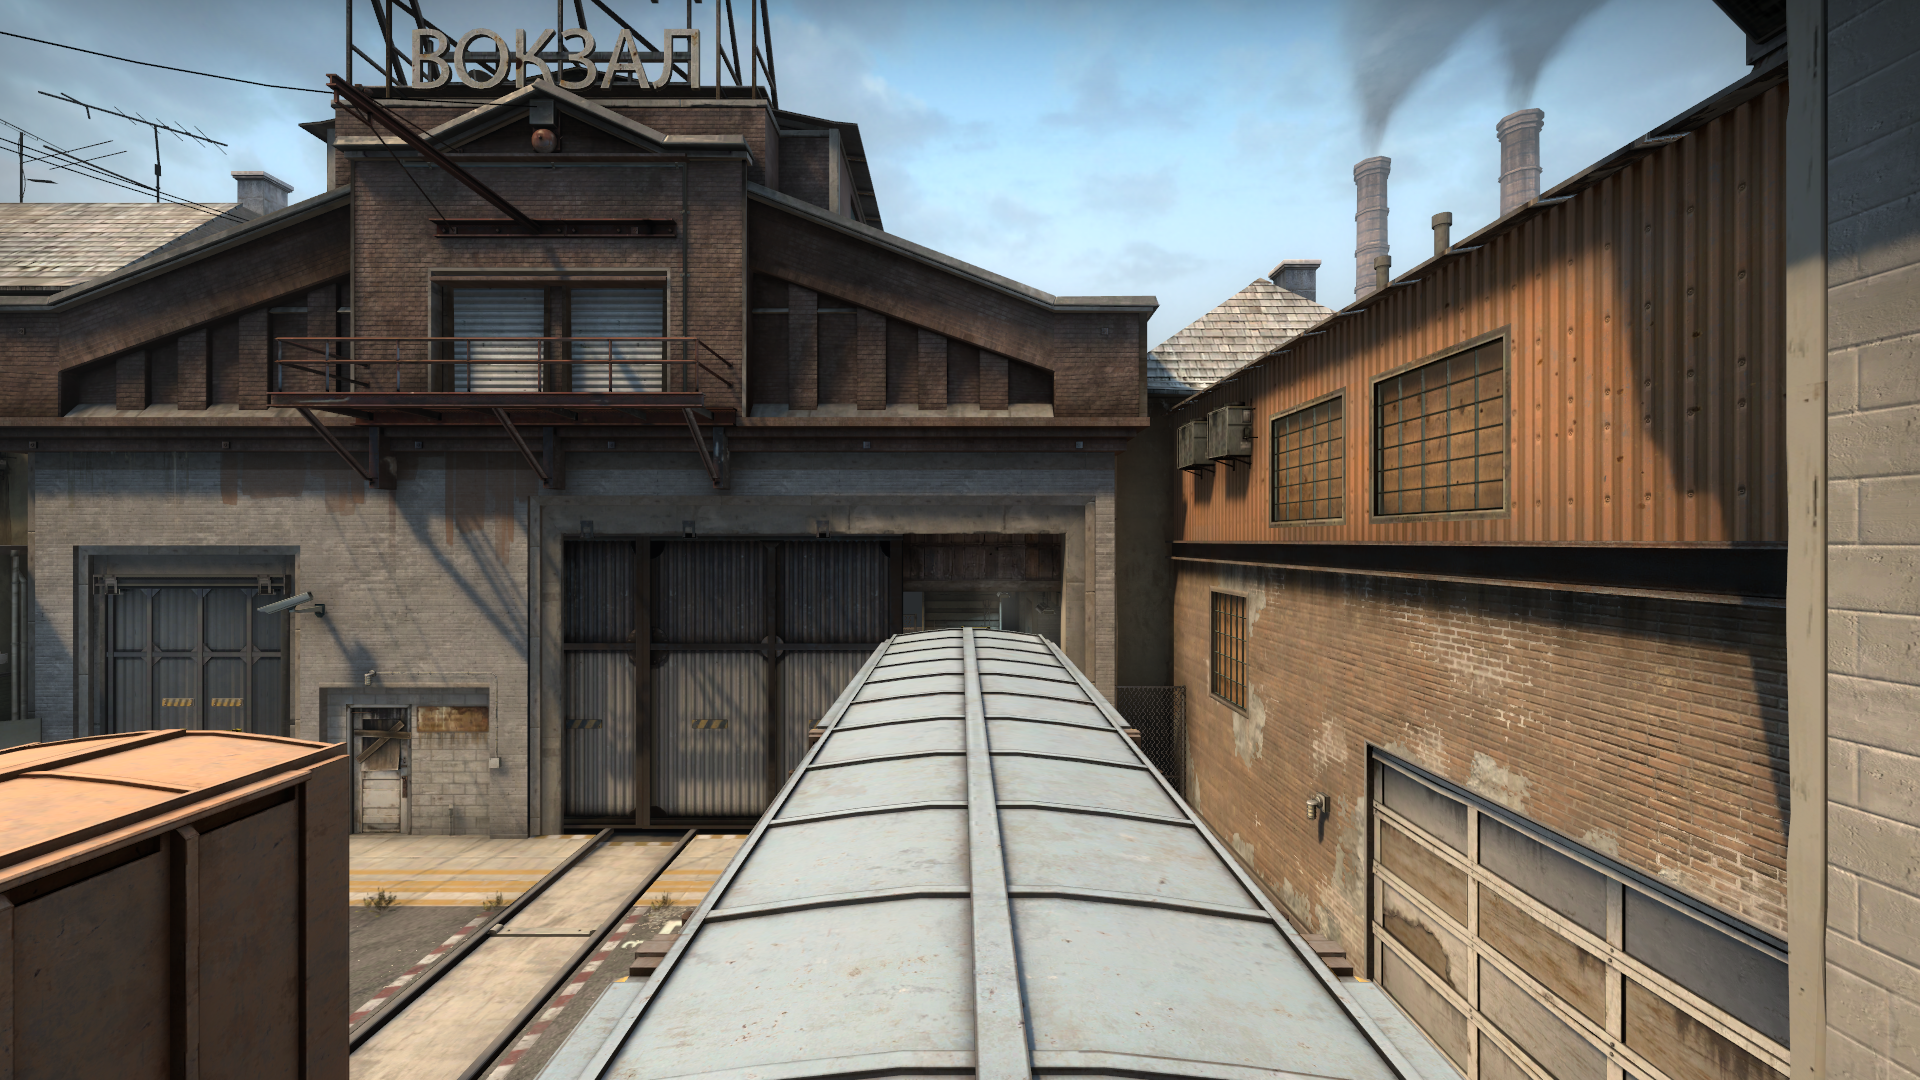
Map: de_train